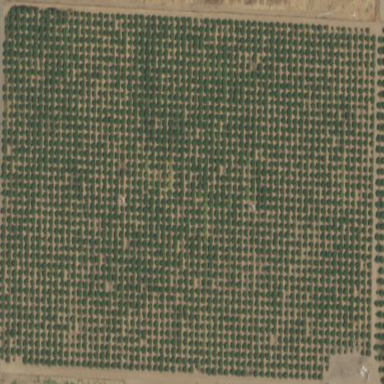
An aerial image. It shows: Orange orchard with rows of vibrant orange trees.